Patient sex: M
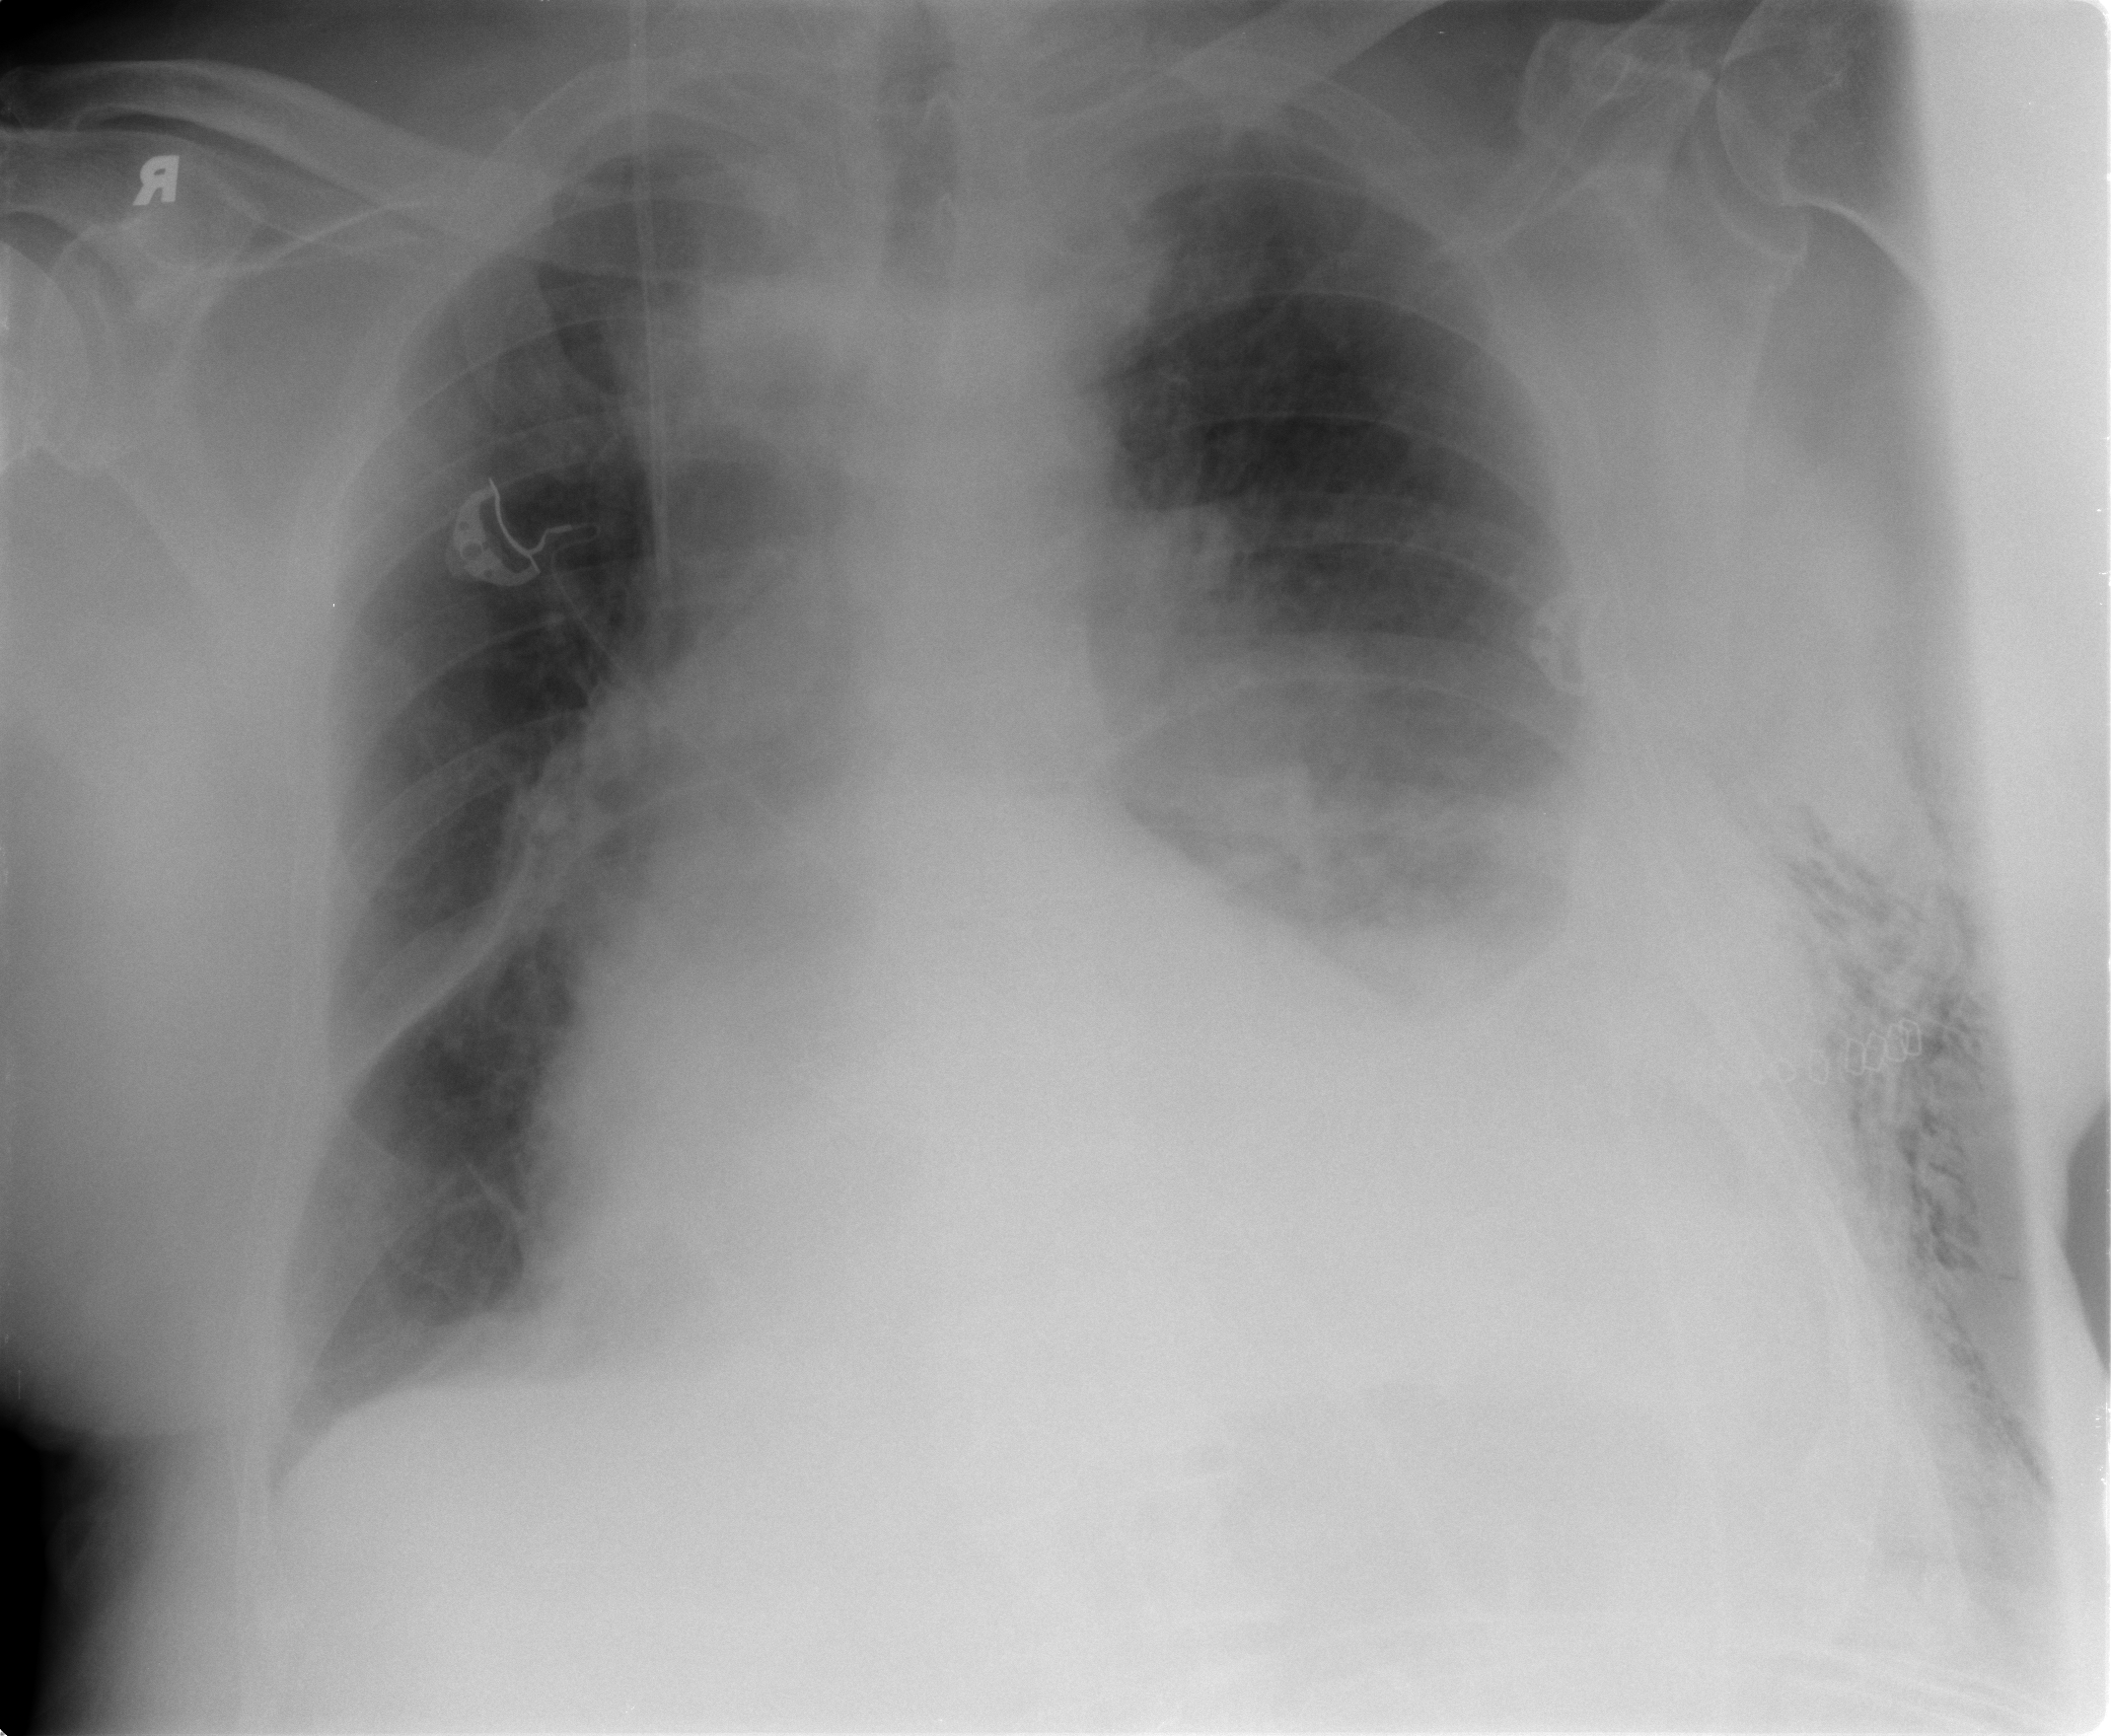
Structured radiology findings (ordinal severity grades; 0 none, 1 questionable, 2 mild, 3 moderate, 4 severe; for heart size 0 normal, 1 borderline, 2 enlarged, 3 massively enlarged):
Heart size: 2
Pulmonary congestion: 2
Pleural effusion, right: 1
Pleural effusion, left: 3
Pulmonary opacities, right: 0
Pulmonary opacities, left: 0
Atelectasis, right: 0
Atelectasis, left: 3